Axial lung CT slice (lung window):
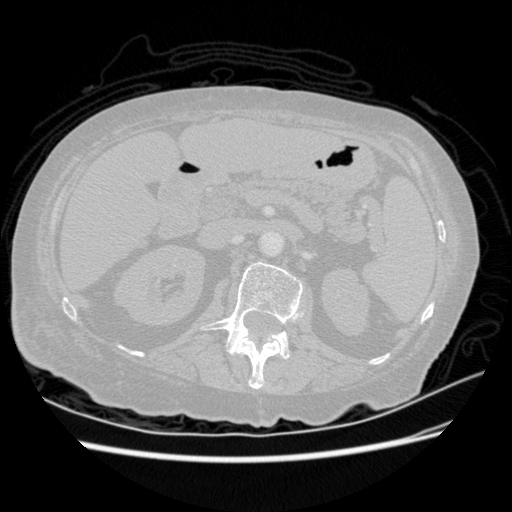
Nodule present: no